Question: This is one my first ventures into the world of iOS development. I am trying to make a simple app where a big ball pushes around a little ball. I have been reading a couple tutorials and I am stuck at the very first point. Please let me know if I'm doing anything crazy (which I probably am). Any suggestions at all will be hugely appreciated. The following code is located in my init function:
'''
CGSize winSize = [[CCDirector sharedDirector] winSize];
CCSprite *player = [CCSprite spriteWithFile:@"player.png"
rect:CGRectMake(0, 0, 40, 40)];
player.position = ccp(player.contentSize.width/2 + 10, winSize.height/2);
[self addChild:player];
CCSprite *ball = [CCSprite spriteWithFile:@"ball.png"
rect:CGRectMake(0, 0, 20, 20)];
ball.position = ccp((player.contentSize.width/2 + 10)+ball.contentSize.width/2, winSize.height/2);
[self addChild:ball];
'''
The player is the bigger ball of course. I would guess that this code should put both balls in the vertical center of the screen. But what I get is this:

Why is the second ball's center lower than the bigger ball's center? It was my understanding that you should consider the dead center of the sprite to be the point at which you position the sprite and that winSize.height / 2 should put both sprites in the vertical middle. I am defining the sizes (I think) as 40x40 and 20x20, I made sure that these images are exactly this size.
If you see anything on an unrelated note about my code, please suggest a better / more efficient way of doing things.
Thanks!
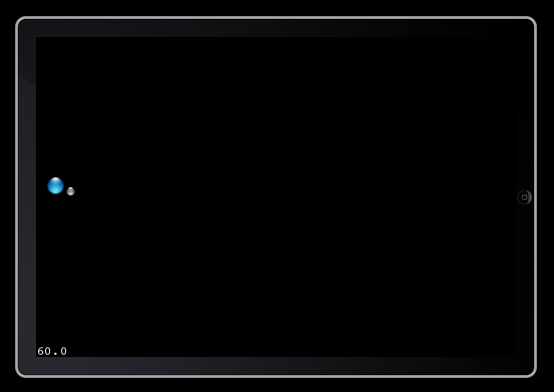
Answer: The position is referenced to the upper left-hand corner. If you change your code to this, both should be centered (notice subtracting half of the height). You may need to change the size for the rect to match the actual size of the .png's if they aren't the same.
'''
CGSize winSize = [[CCDirector sharedDirector] winSize];
CCSprite *player = [CCSprite spriteWithFile:@"player.png"
rect:CGRectMake(0, 0, 40, 40)];
player.position = ccp(player.contentSize.width/2 + 10, winSize.height/2 - player.contentSize.height/2);
[self addChild:player];
CCSprite *ball = [CCSprite spriteWithFile:@"ball.png"
rect:CGRectMake(0, 0, 20, 20)];
ball.position = ccp((player.contentSize.width/2 + 10)+ball.contentSize.width/2, winSize.height/2 - ball.contentSize.height/2);
[self addChild:ball];
'''